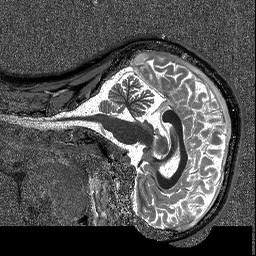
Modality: T1map
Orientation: sagittal
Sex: female